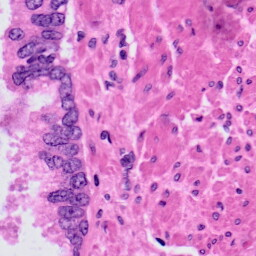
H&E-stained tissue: Prostate